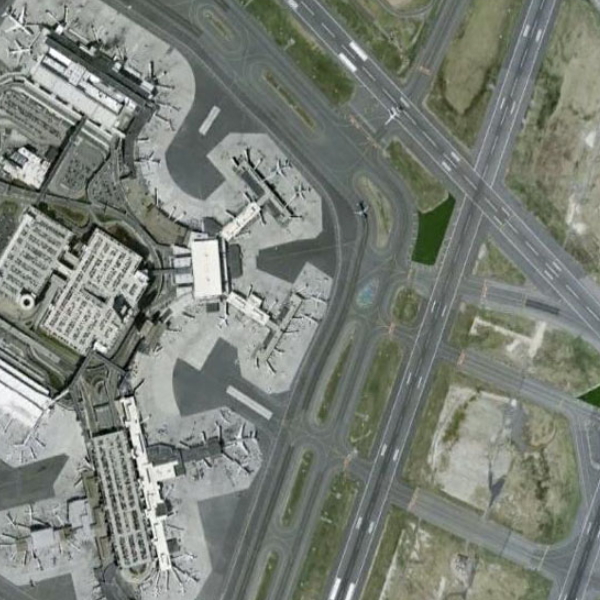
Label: Airport